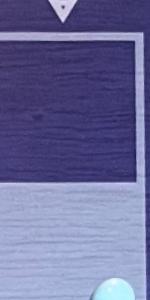
Label: Empty